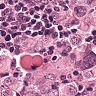
Metastatic tissue present: yes